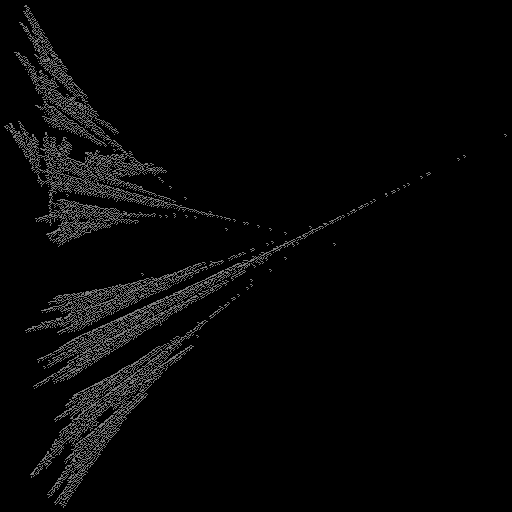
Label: ginkgo